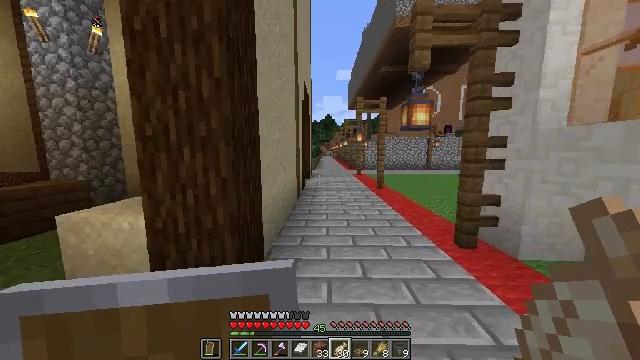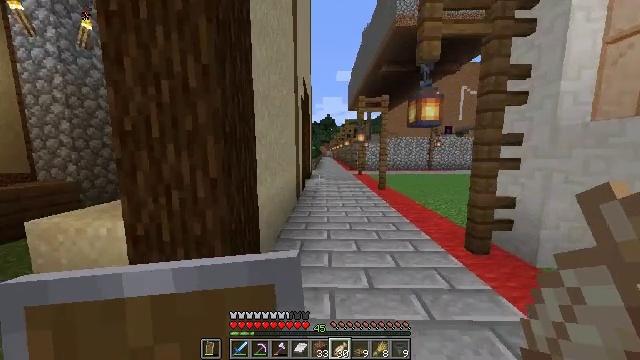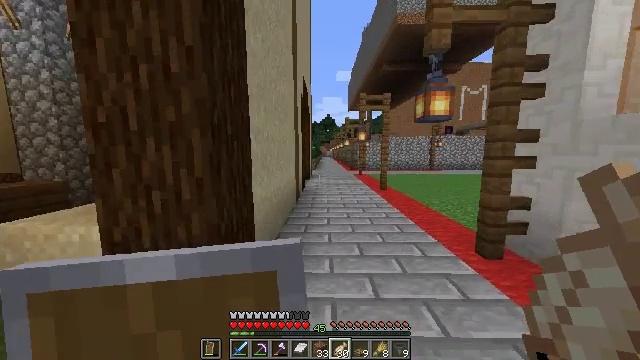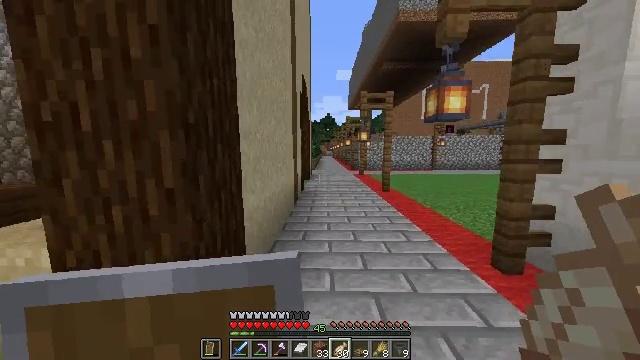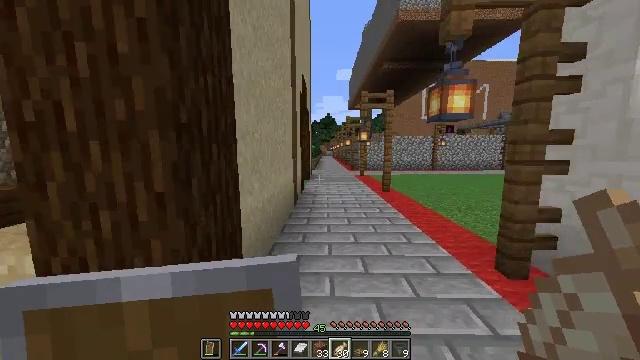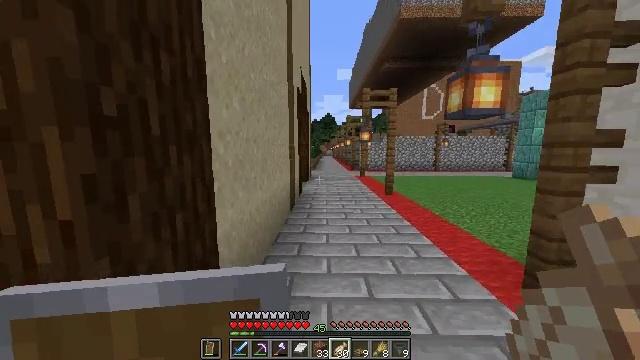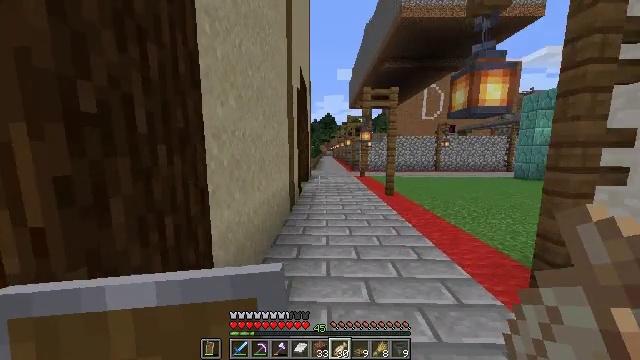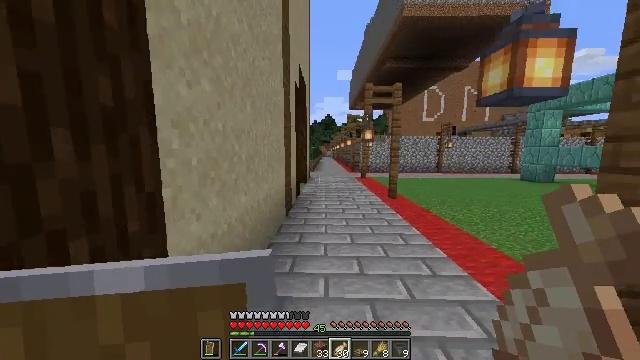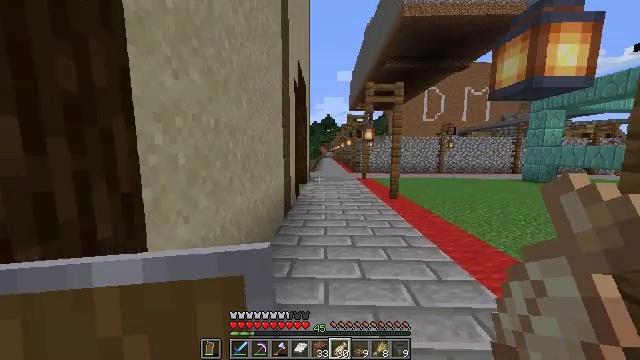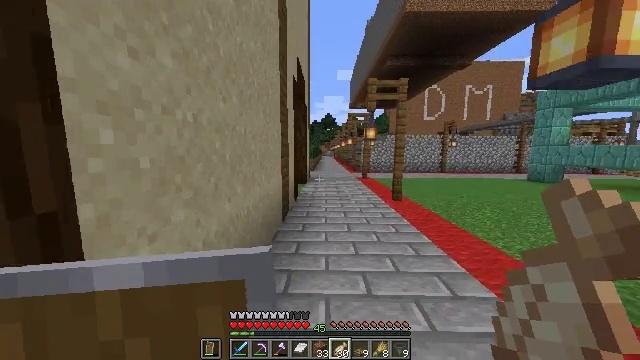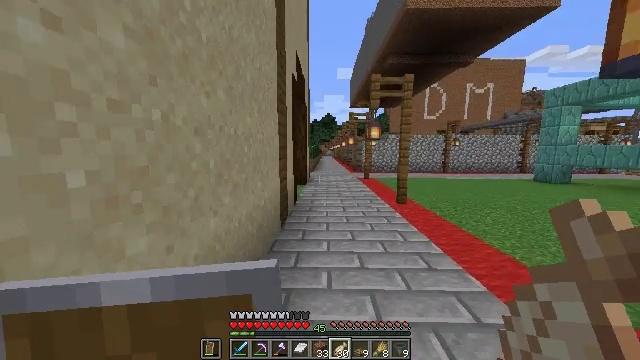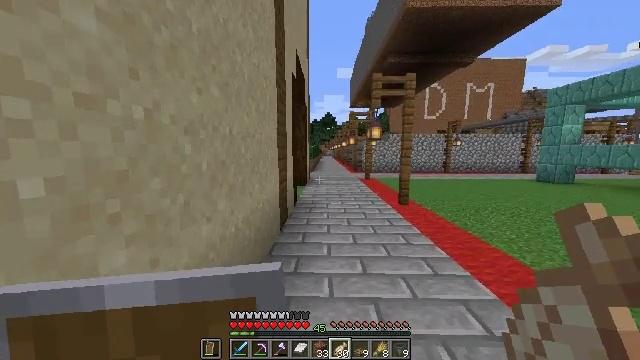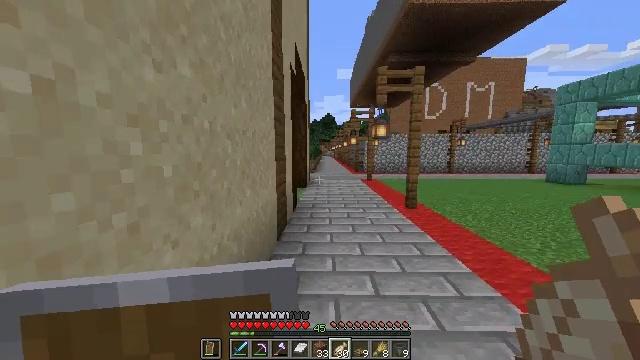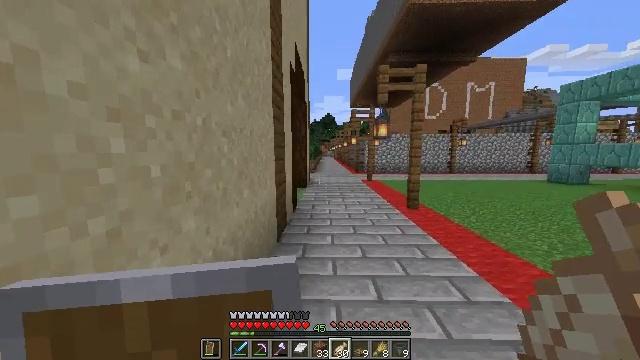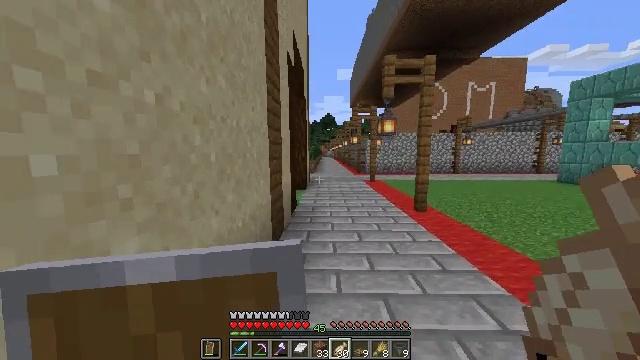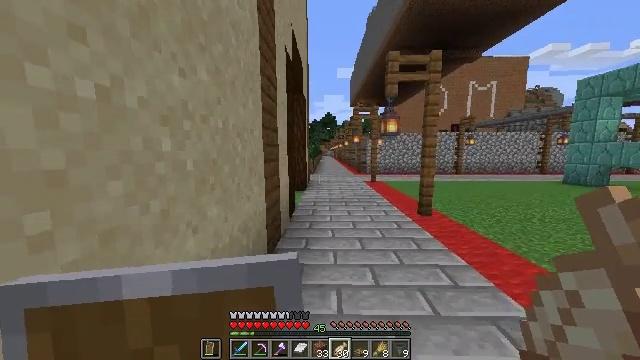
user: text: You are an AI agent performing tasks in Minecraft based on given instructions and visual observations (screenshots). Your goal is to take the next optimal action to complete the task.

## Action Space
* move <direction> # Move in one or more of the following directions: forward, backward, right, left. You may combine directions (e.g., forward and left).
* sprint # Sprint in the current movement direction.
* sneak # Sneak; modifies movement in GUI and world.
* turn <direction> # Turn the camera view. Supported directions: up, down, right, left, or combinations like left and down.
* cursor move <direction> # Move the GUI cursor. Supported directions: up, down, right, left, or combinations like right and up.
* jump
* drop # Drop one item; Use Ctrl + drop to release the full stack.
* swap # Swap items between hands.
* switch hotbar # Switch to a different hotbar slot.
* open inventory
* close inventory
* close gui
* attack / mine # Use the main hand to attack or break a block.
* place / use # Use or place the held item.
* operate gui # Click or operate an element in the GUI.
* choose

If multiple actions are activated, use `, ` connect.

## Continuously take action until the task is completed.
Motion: motion action
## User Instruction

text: Remove a bucket from the inventory.
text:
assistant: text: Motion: move forward
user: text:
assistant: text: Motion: move forward
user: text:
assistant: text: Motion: move forward
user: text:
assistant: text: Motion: move forward
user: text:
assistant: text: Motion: move forward
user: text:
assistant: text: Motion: move forward
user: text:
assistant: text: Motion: move forward
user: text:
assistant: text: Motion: move forward
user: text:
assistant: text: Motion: move forward
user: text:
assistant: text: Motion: move forward
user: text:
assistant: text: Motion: move forward
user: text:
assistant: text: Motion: move forward
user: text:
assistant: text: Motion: move forward
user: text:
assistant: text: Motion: move forward
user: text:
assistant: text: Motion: move forward
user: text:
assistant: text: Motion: move forward
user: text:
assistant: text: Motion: move forward
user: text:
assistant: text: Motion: move forward
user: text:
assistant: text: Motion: move forward
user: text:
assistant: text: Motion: move forward
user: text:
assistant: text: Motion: move forward
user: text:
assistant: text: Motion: move forward
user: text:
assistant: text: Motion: move forward
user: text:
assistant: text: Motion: move forward
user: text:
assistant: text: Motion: move forward
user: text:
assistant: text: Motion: move forward
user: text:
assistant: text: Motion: move forward
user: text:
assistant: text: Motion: move forward
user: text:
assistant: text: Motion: move forward
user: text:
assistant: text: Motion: move forward